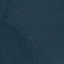
Land use / land cover class: Forest